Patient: sex M, age 44
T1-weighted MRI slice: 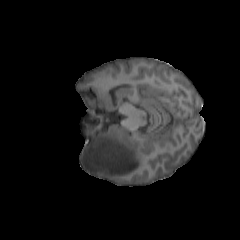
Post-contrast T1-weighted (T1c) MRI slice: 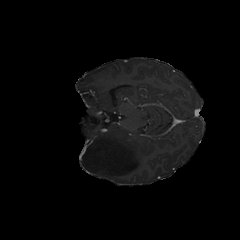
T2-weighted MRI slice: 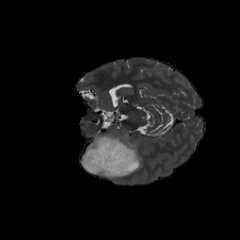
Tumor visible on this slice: yes
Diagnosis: Astrocytoma, IDH-mutant
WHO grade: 3